Question: I'm new to python. I have these four functions which are related but the last doesn't respond.
'''
import ui as numpy
def simulate_prizedoor(nsim):
sim=ui.random.choice(3,nsim)
return sims
def simulate_guess(nsim):
guesses=ui.random.choice(3,nsim)
return guesses
def goat_door(prizedoors, guesses):
result = ui.random.randint(0, 3, prizedoors.size)
while True:
bad = (result == prizedoors) | (result == guesses)
if not bad.any():
return result
result[bad] = ui.random.randint(0, 3, bad.sum())
def switch_guesses(guesses, goatdoors):
result = ui.random.randint(0, 3, guesses.size)
while True:
bad = (result == guesses) | (result == goatdoors)
if not bad.any():
return result
result[bad] = ui.random.randint(0, 3, bad.sum())
'''
As you see the third and the four function has the same code.
I run the first and the second function :
'''
a=simulate_prizedoor(4)
b=simulate_guess(4)
print(a)
[2 2 0 2]
print (b)
[2 0 0 2]
'''
Then, I run the third function with the values of a and b
'''
c=goat_door(a,b)
print(c)
[1 1 2 1]
'''
Finally, I run the last function but python didn't respond, it's seems that it's a infinite process to give the answer.
'''
switch_guess(b,c)
'''
Edit:
Here's the image:

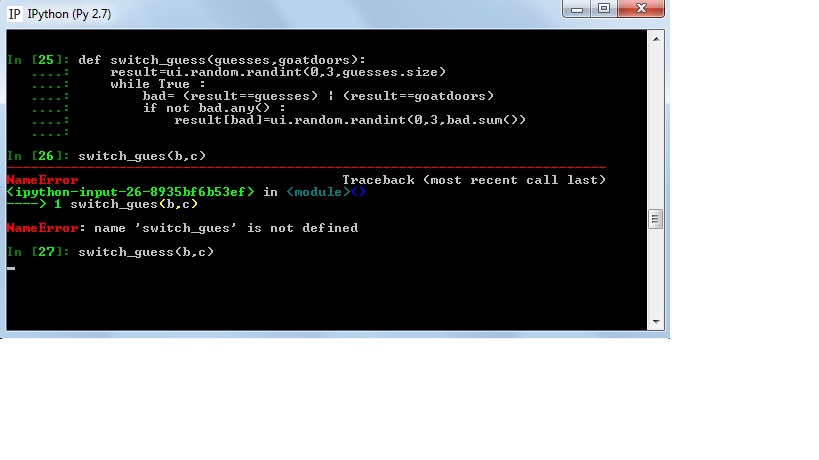
Answer: The code you have posted has errors that prevent it from running. Please post the original unmodified code when asking a question - you will be much more likely to get constructive feedback and good answers.
Here are the errors I found with the code you posted:
'''
Traceback (most recent call last):
File "montyhall.py", line 1, in <module>
import ui as numpy
ImportError: No module named ui
'''
My guess at correct line: 'import numpy as ui'
'''
Traceback (most recent call last):
File "montyhall.py", line 27, in <module>
a=simulate_prizedoor(4)
File "montyhall.py", line 5, in simulate_prizedoor
return sims
NameError: global name 'sims' is not defined
'''
My guess at correct function:
'''
def simulate_prizedoor(nsim):
sim=ui.random.choice(3,nsim)
return sim
'''
Your indenting is also a bit strange.
---
The corrected code I ran is included below. When I run it, there are no errors and the 'simulate_prizedoor' function does not get stuck in a loop. Perhaps the code you are running has differences that are causing the problem?
'''
import numpy as ui
def simulate_prizedoor(nsim):
sim=ui.random.choice(3,nsim)
return sim
def simulate_guess(nsim):
guesses=ui.random.choice(3,nsim)
return guesses
def goat_door(prizedoors, guesses):
result = ui.random.randint(0, 3, prizedoors.size)
while True:
bad = (result == prizedoors) | (result == guesses)
if not bad.any():
return result
result[bad] = ui.random.randint(0, 3, bad.sum())
def switch_guesses(guesses, goatdoors):
result = ui.random.randint(0, 3, guesses.size)
while True:
bad = (result == guesses) | (result == goatdoors)
if not bad.any():
return result
result[bad] = ui.random.randint(0, 3, bad.sum())
a=simulate_prizedoor(4)
b=simulate_guess(4)
print(a)
print (b)
c=goat_door(a,b)
print(c)
d=switch_guesses(b,c)
print(d)
'''